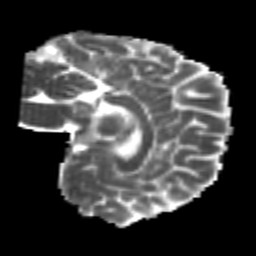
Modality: MD
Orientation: sagittal
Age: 22
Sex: female
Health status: healthy
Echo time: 0.074 s